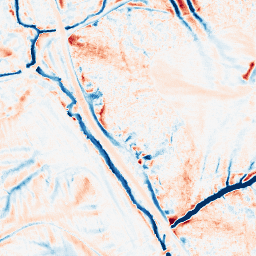
Category: edge_preserving
Decomposition family: median
Decomposition parameters: size: 15
Upsampling method: sinc_hamming
Upsampling parameters: scale: 2
kernel_size: 16
Upsampling scale: 2